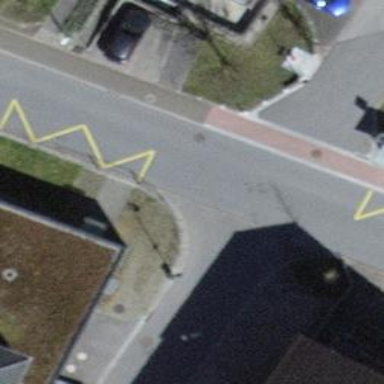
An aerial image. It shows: Residential road with asphalt surface. Both sides have sidewalks.